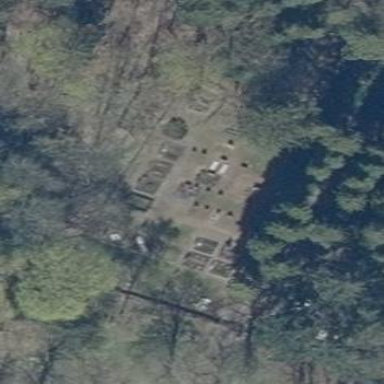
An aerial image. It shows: Cemetery.